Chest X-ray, PA view. Patient: 47 years old, sex F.
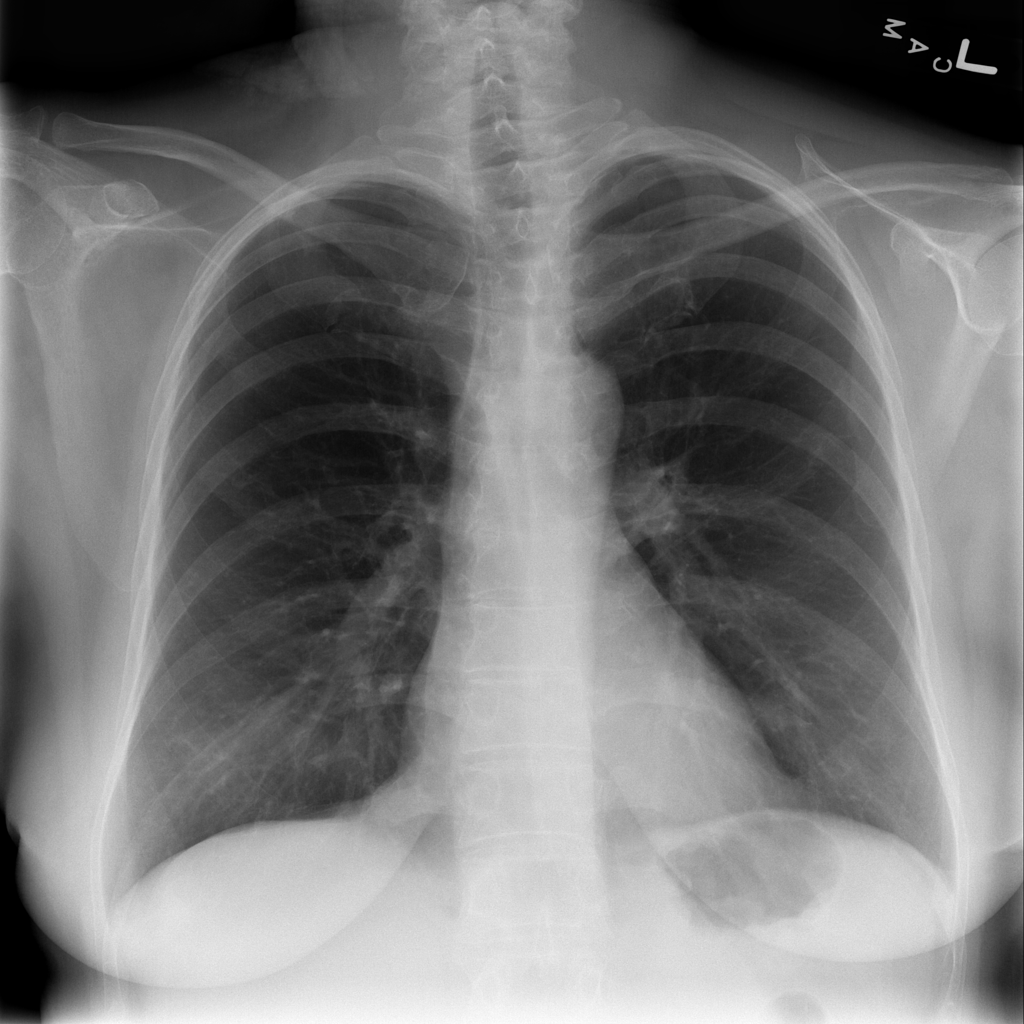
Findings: No Finding